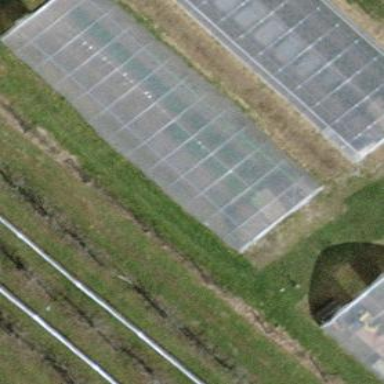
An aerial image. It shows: Greenhouse.